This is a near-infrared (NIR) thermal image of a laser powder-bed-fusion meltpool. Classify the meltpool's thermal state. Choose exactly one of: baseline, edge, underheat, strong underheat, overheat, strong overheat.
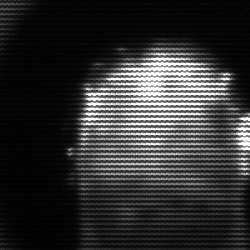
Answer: baseline